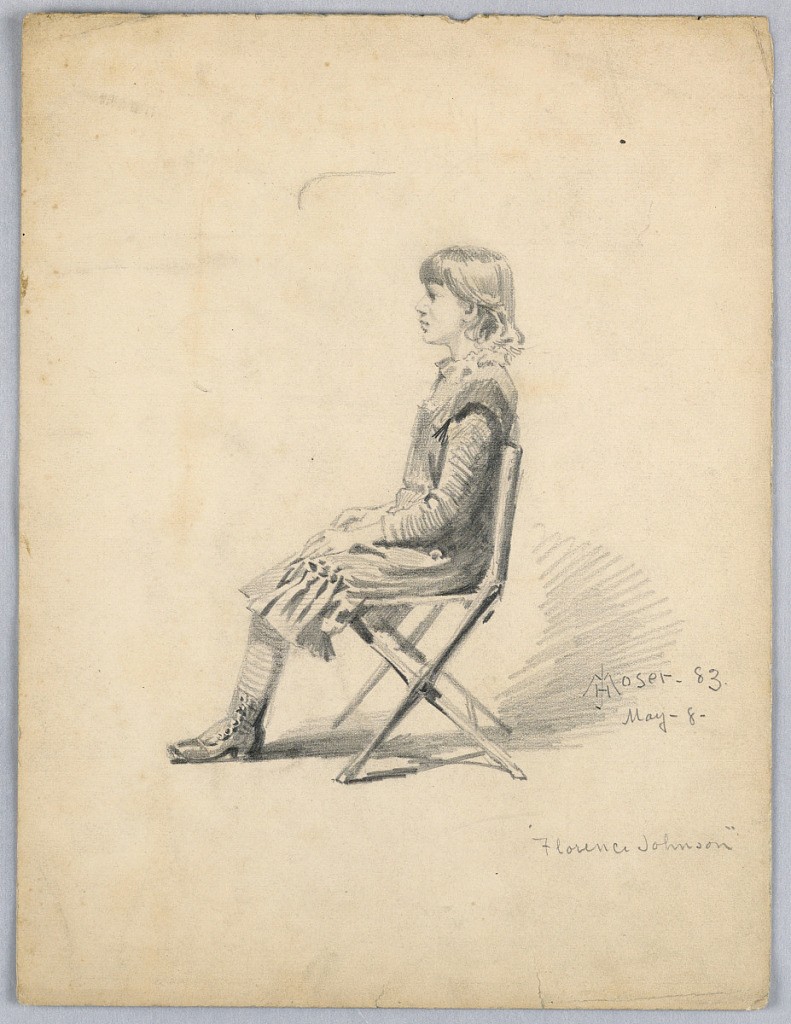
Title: Portrait of Florence Johnson
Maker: James Henry Moser, Canadian, 1854–1913
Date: May 8, 1883
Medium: Graphite on paper
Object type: Drawing
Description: Young girl sitting formally in profile in a folding chair, facing left, with her hands in her lap.